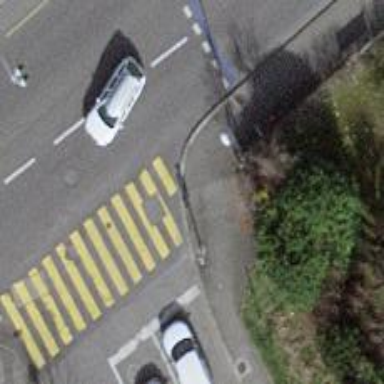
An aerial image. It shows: Asphalt sidewalk along the footway.